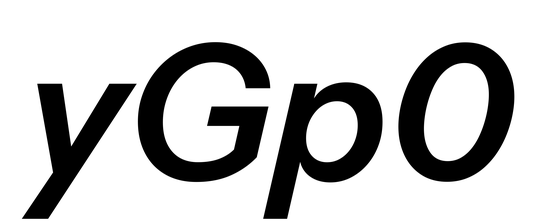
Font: InstrumentSans-Italic_SemiBold_Italic